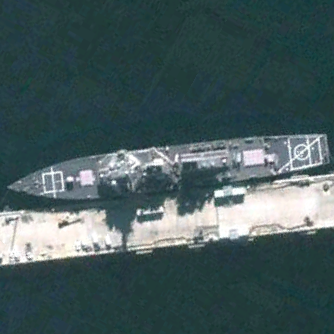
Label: destroyer